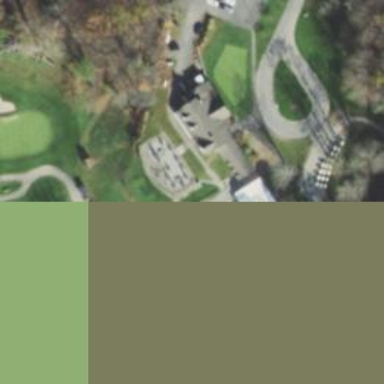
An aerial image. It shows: Path for both road and golf.